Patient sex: M
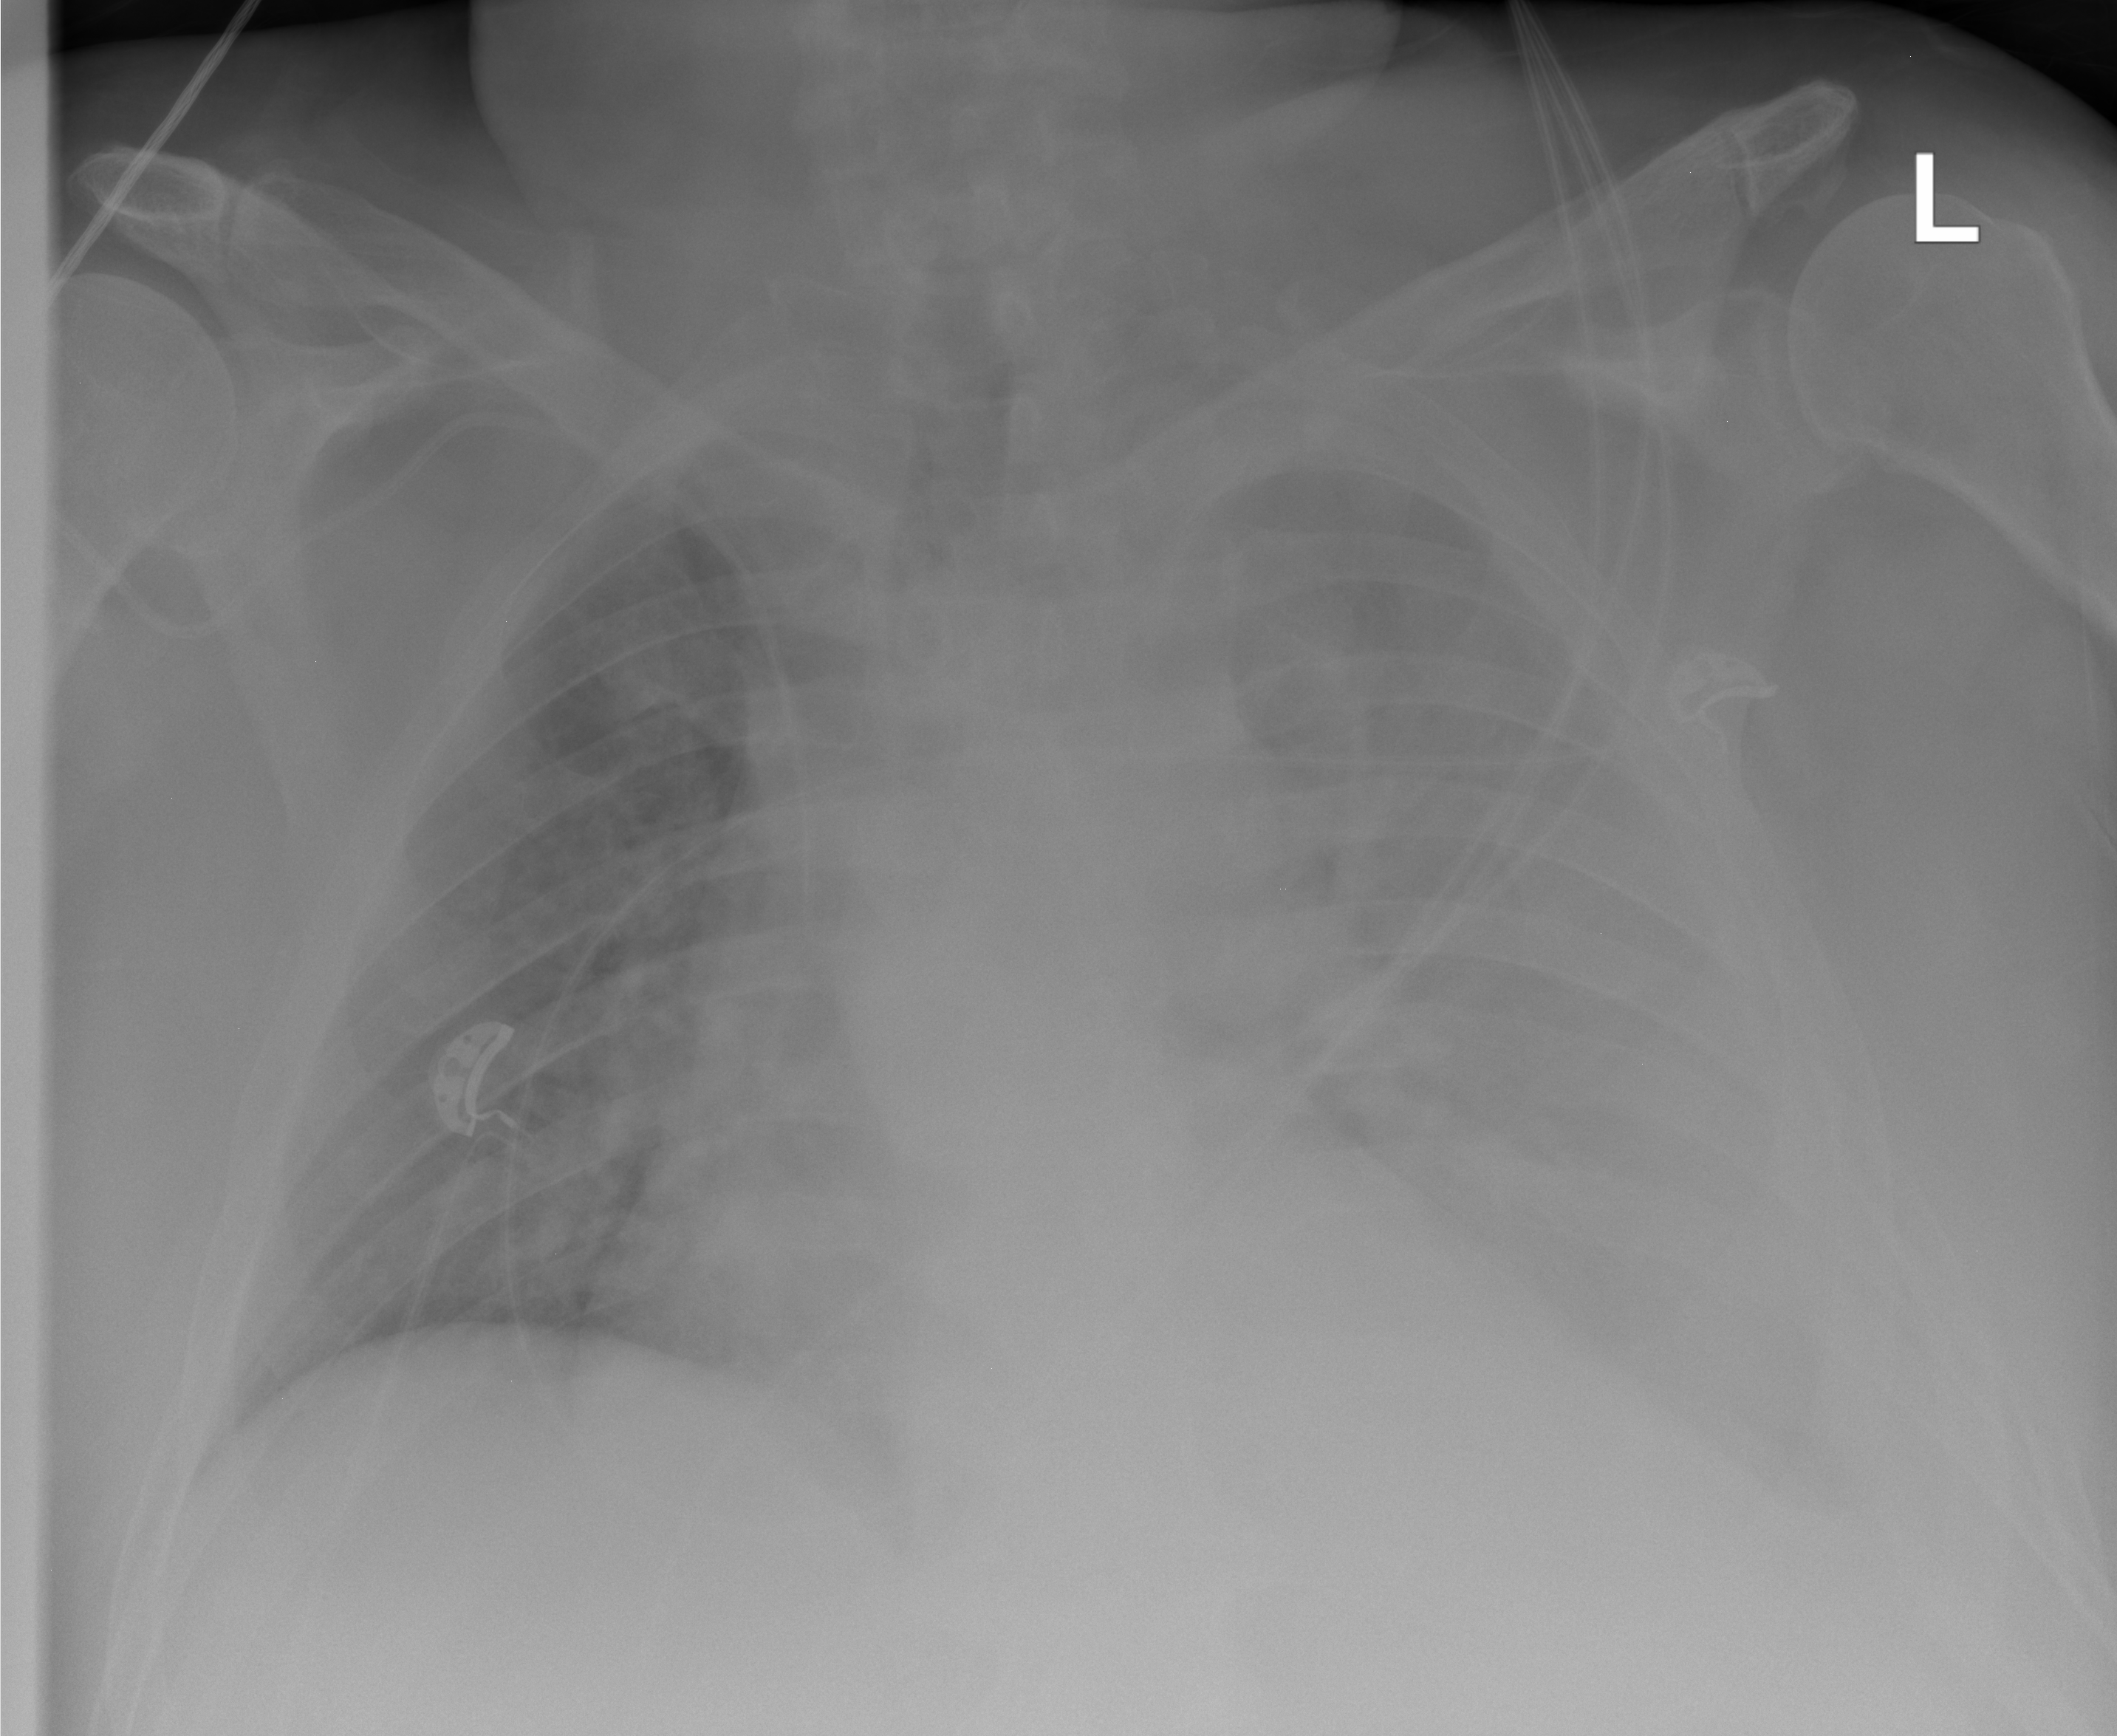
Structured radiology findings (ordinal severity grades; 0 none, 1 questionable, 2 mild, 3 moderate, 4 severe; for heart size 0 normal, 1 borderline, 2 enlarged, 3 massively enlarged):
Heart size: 2
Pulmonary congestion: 2
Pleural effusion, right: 0
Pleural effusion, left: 3
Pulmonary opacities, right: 0
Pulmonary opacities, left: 0
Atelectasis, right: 0
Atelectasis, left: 3